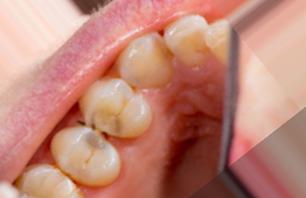
Condition: Caries